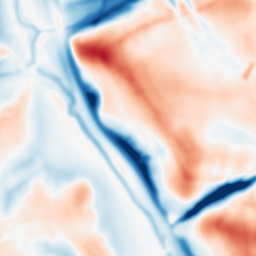
Category: multiscale
Decomposition family: dog_multiscale
Decomposition parameters: sigma_ratio: 2
n_scales: 3
base_sigma: 2
Upsampling method: fft_zeropad
Upsampling parameters: scale: 8
Upsampling scale: 8